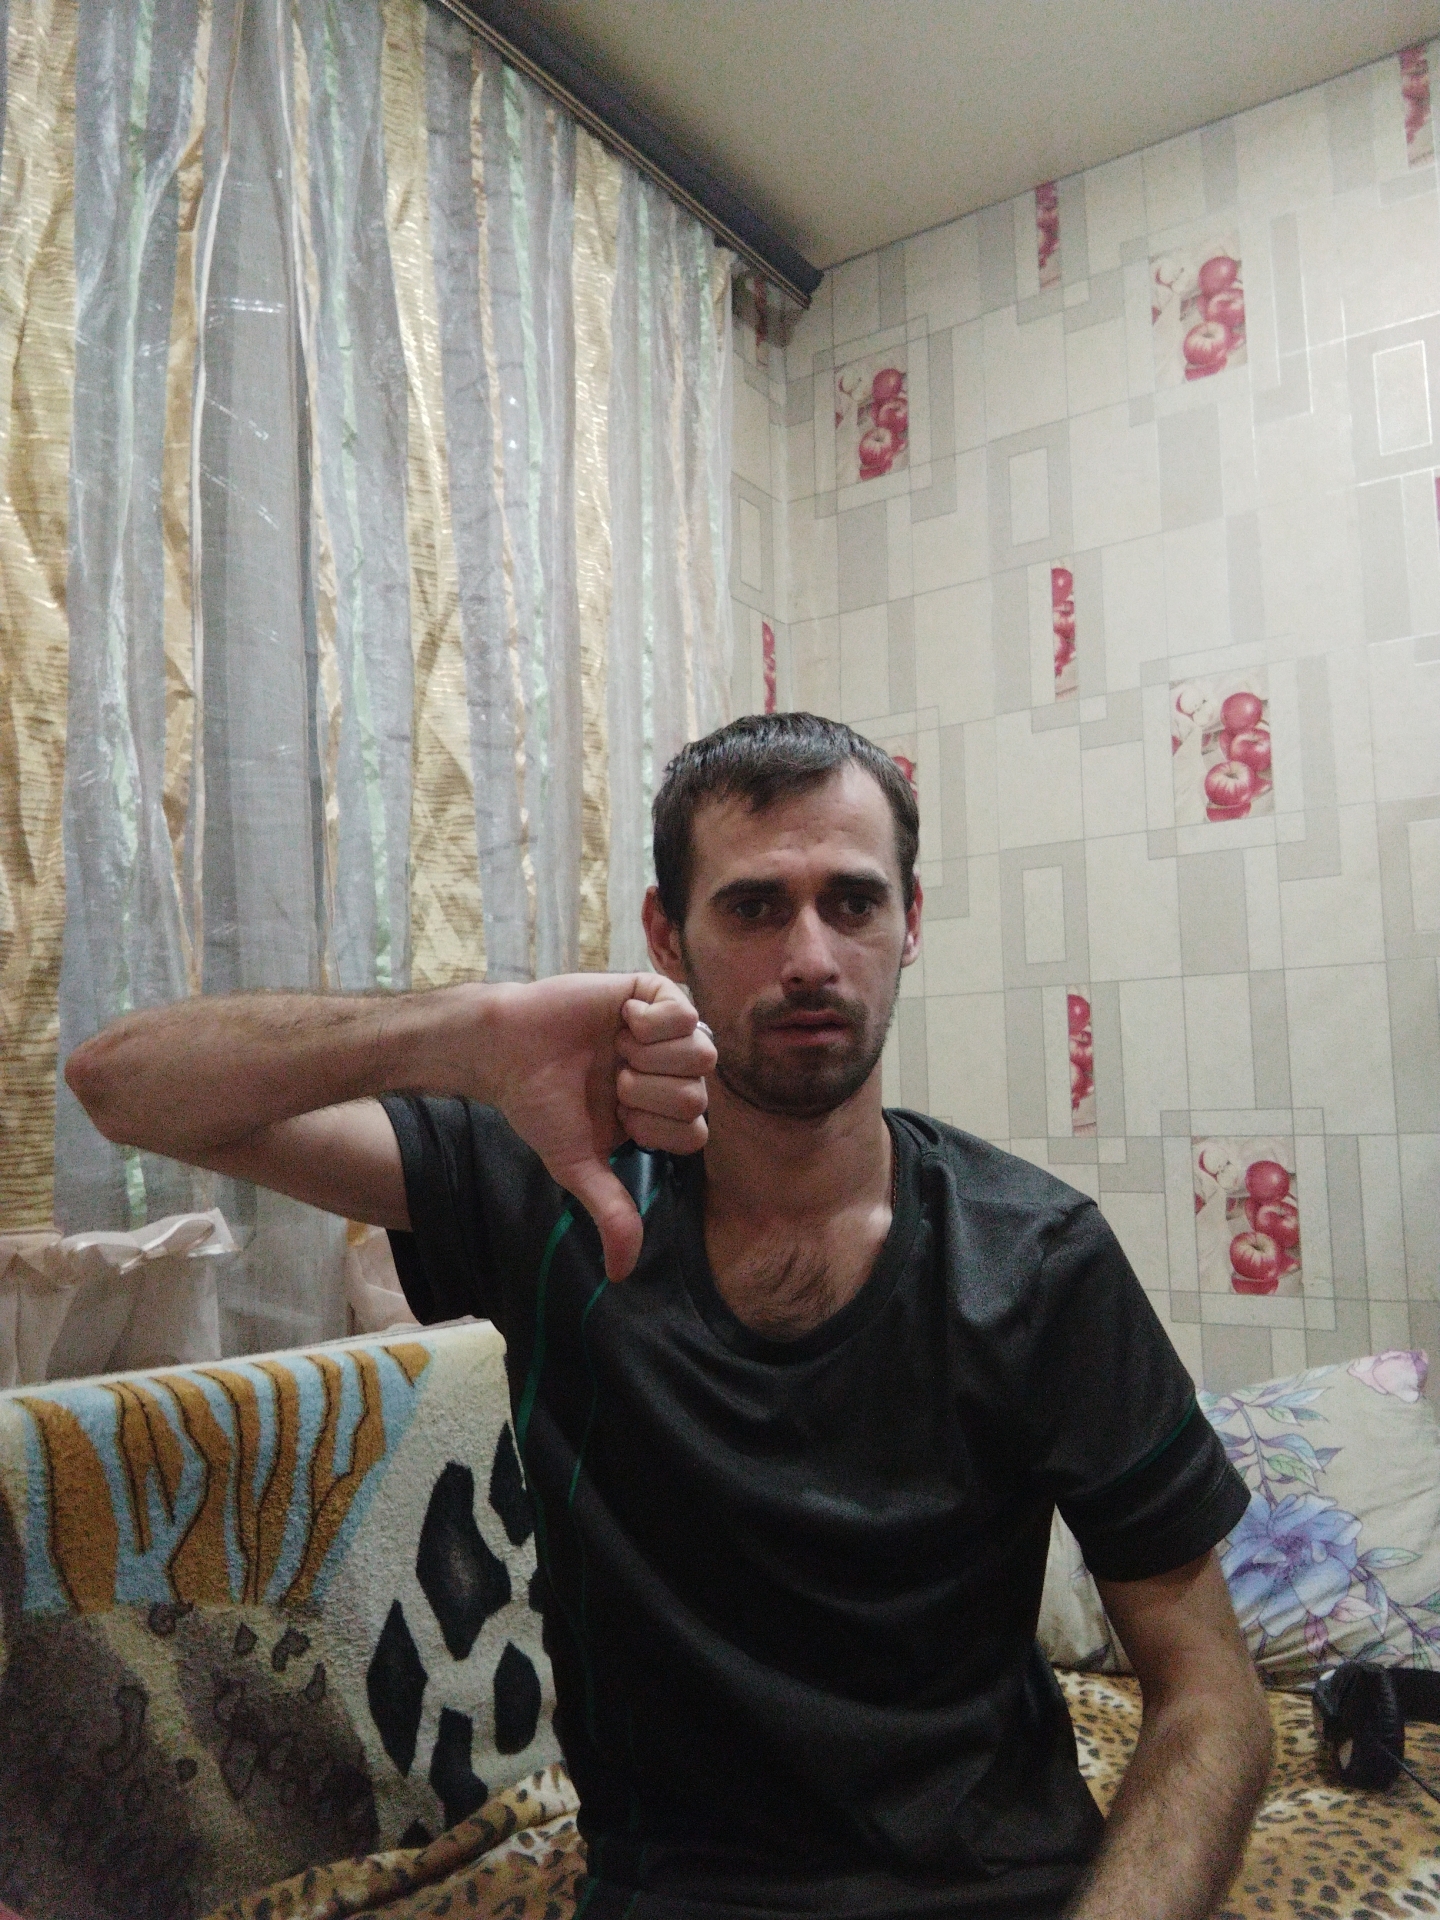
Label: noise